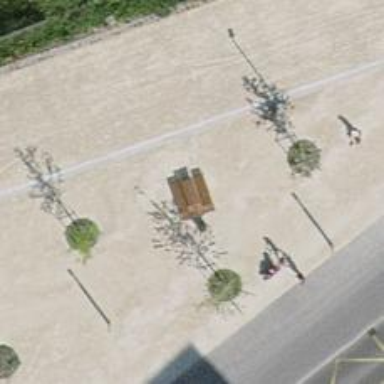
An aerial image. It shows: Picnic table located in leisure land area.